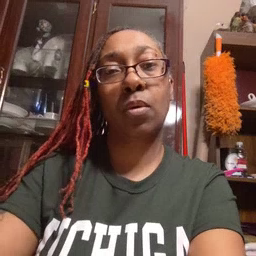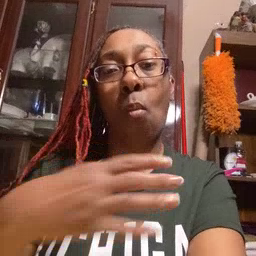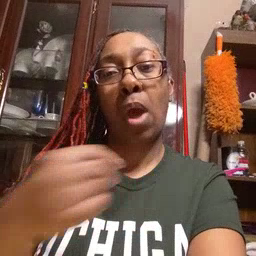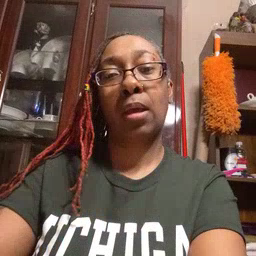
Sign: white